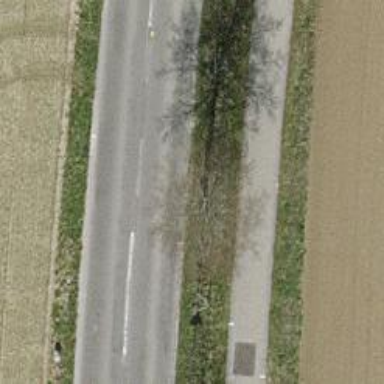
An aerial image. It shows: Tertiary road with lane markings.